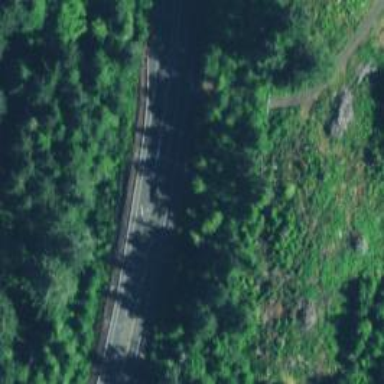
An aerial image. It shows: Highway classified as trunk expressway. It allows through traffic in the forward direction.